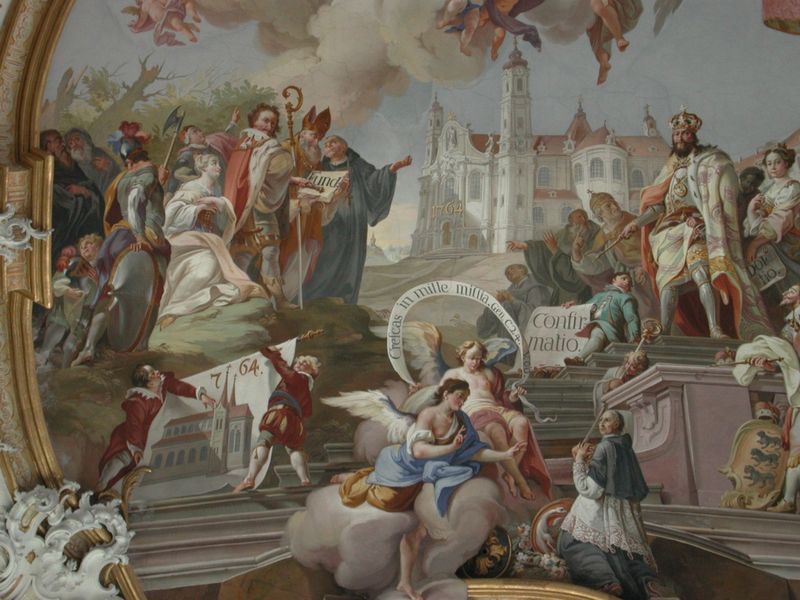
Titel: Fresken der Kirche Ottobeuren
Künstler: Johann Jakob Zeiller
Standort: Ottobeuren, Klosterkirche (EU - D - Bayern)
Schlagwörter: blau, gemälde, wolken, bäume, frauen, grün, menschen, äste, damen, frau, männer, schwarz, weiss, schloss, herren, rahmen, bild, kirche, gold, personen, krone, rosa, engel, schrift, treppe, könig, stuck, stufen, ritter, rüstung, wappen, fresko, bei, spruchband, bischofsstab, geckengemälde, 1764, confirmatio, 764